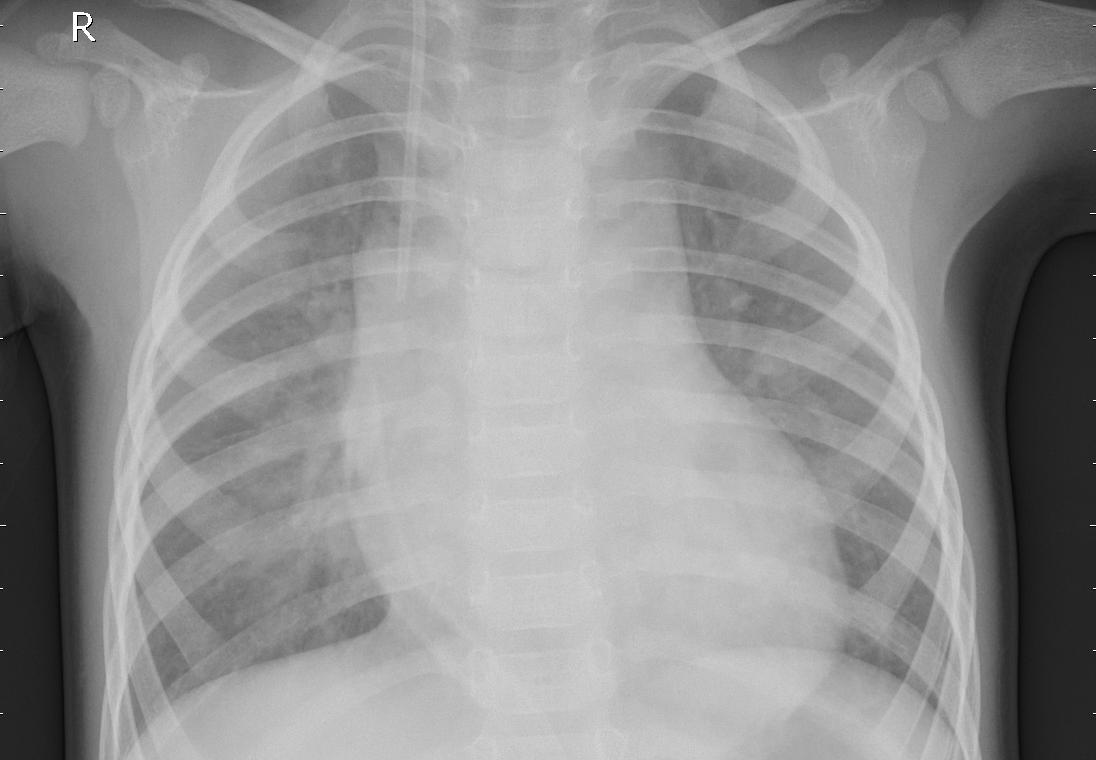
Diagnosis: PNEUMONIA